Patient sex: M
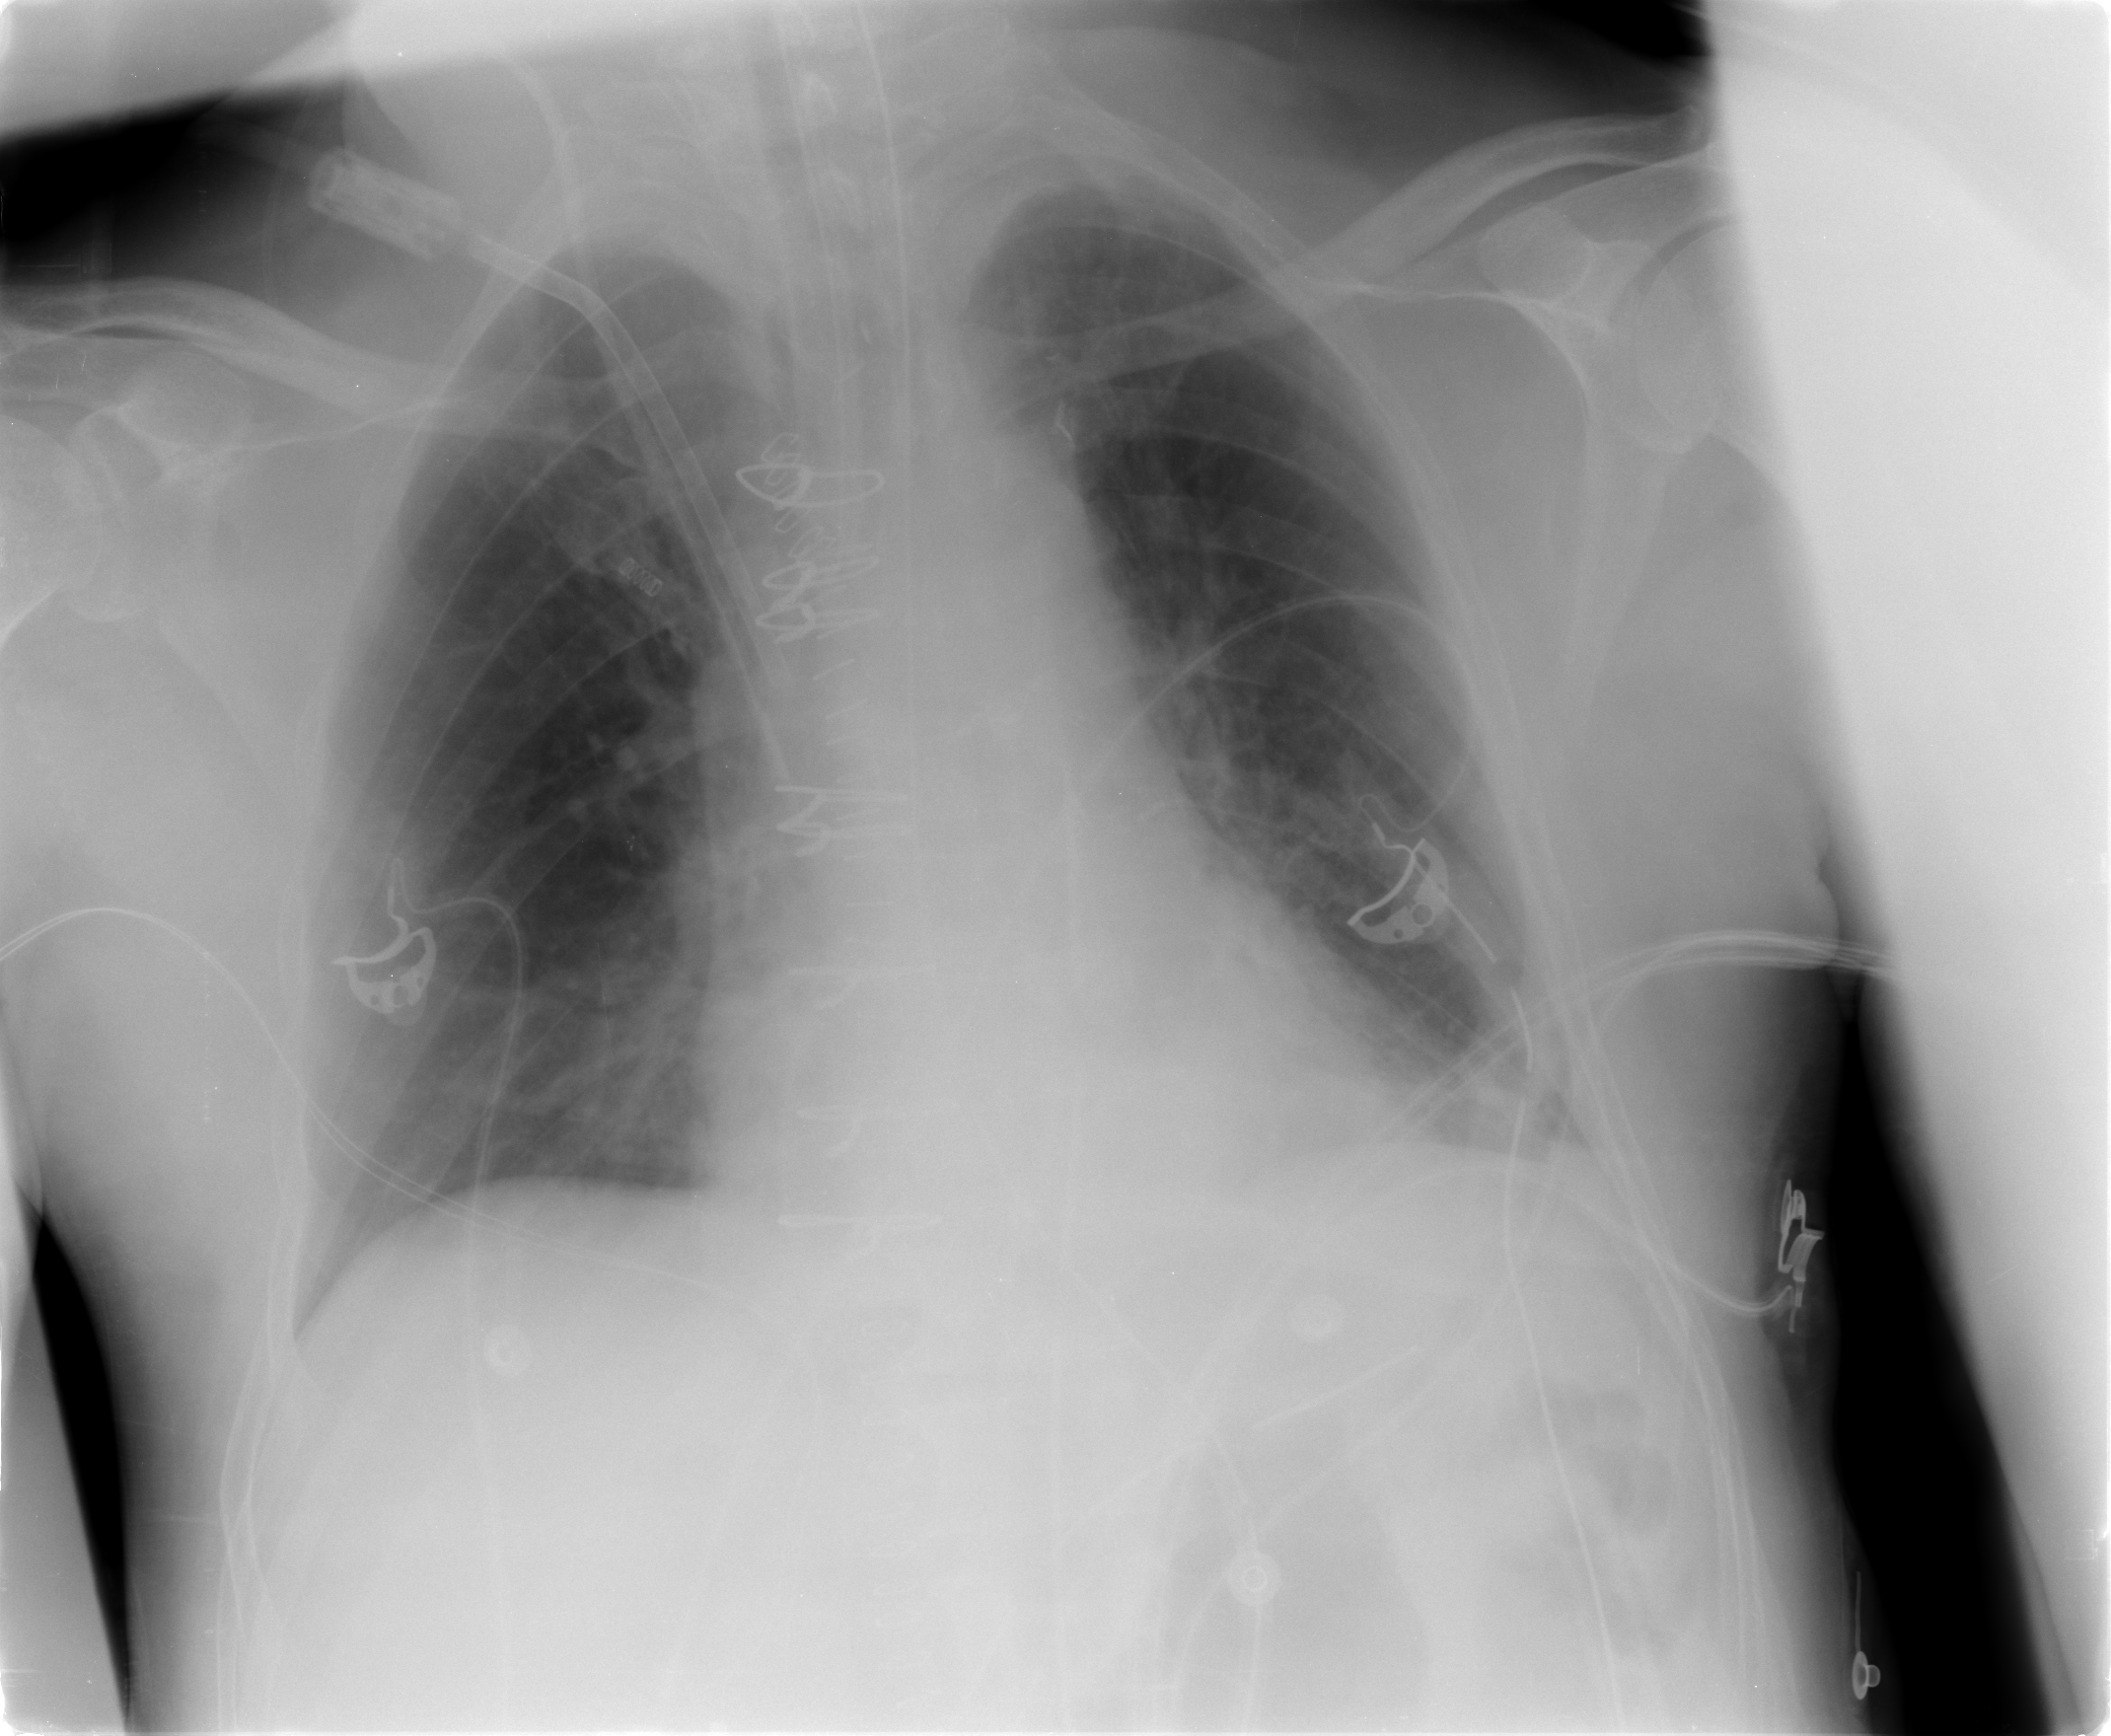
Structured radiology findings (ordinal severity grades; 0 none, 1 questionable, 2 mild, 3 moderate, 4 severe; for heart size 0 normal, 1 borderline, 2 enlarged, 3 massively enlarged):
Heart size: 0
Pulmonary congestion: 0
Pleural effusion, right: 0
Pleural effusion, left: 1
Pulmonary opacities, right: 0
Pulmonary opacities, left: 0
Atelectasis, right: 0
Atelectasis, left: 2